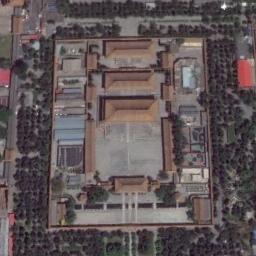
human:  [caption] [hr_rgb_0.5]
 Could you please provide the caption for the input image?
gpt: The palace is surrounded by bare land .

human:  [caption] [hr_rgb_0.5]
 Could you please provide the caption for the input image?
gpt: The brown palace has some palaces of different sizes and the palace is surrounded by a grove of trees .

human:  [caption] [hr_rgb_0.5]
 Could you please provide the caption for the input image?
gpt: The palace is on the open place surrounded by trees .

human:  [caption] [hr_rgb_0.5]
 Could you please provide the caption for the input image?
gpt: Some trees are beside the palace .

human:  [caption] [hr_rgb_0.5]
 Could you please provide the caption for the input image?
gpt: There are many brown trees around the palace with brown buildings and brown walls .